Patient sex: M
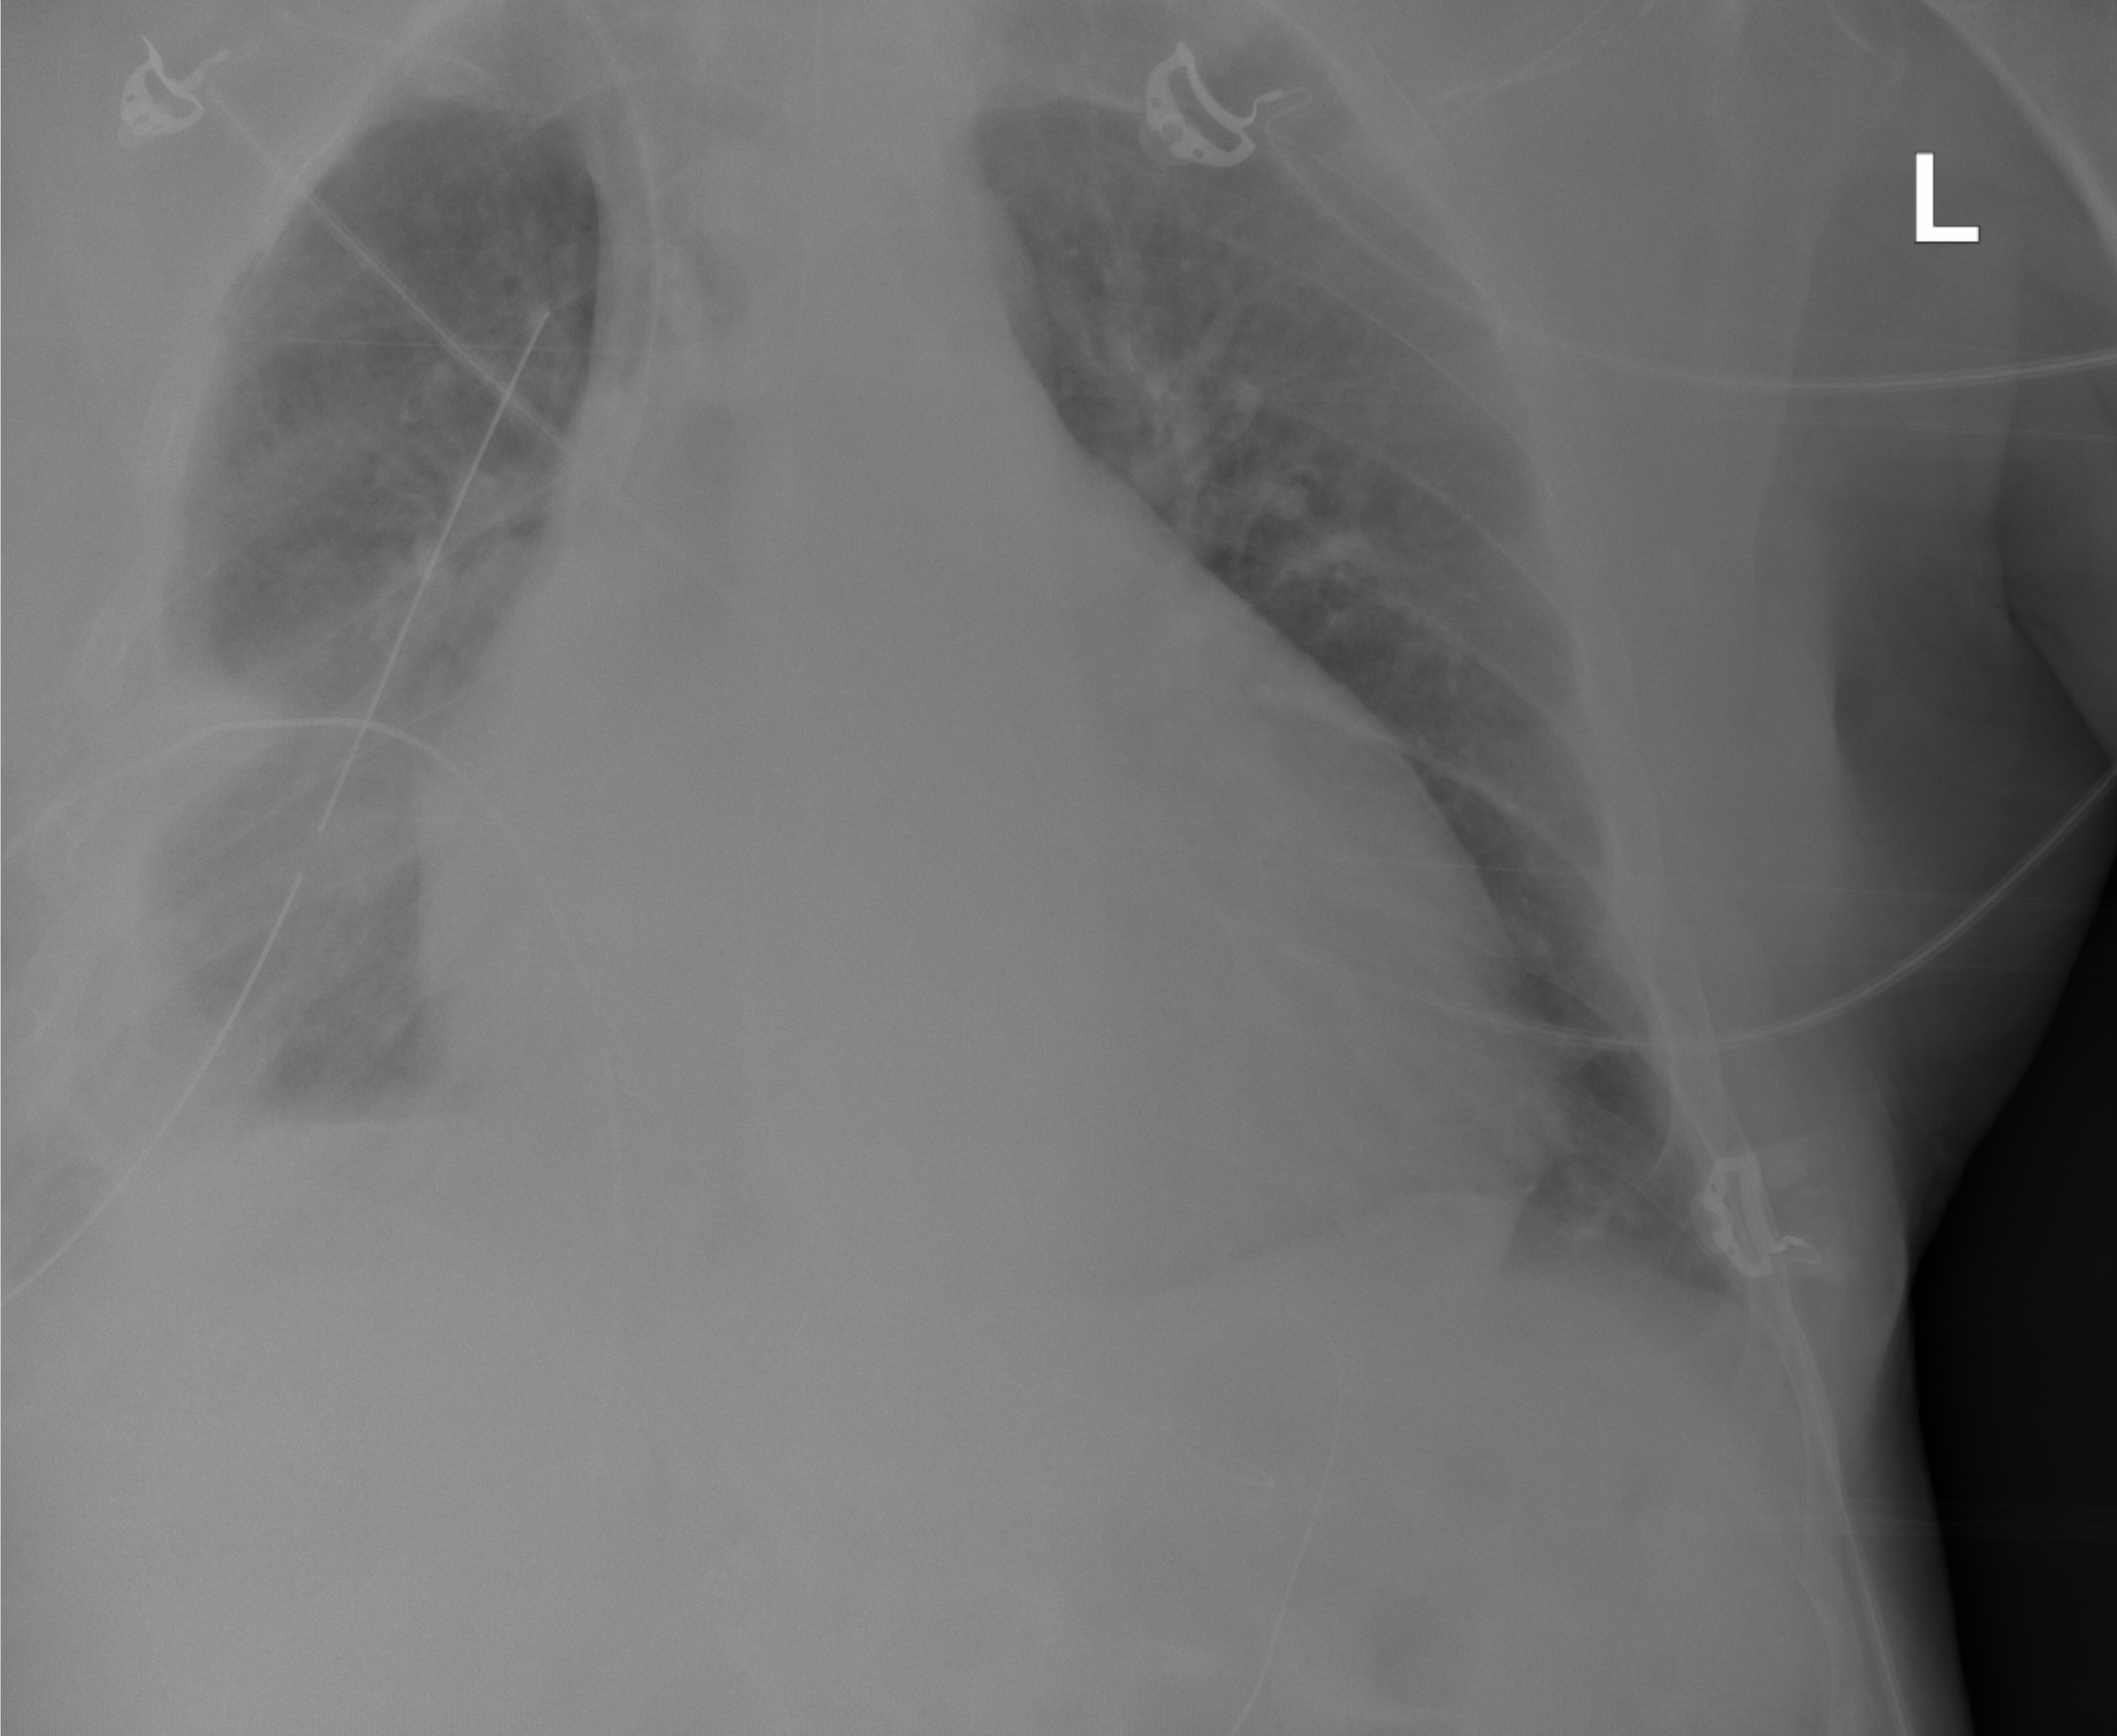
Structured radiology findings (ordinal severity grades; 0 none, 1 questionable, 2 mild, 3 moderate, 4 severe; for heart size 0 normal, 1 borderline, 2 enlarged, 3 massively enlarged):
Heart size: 2
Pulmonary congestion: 2
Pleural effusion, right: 2
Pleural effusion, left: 0
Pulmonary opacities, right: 3
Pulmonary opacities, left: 0
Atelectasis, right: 3
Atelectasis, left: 0